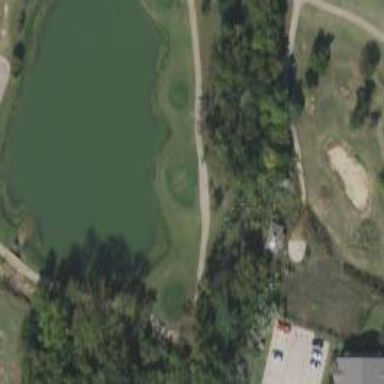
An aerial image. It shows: Water hazard in golf course. The hazard is natural water feature.